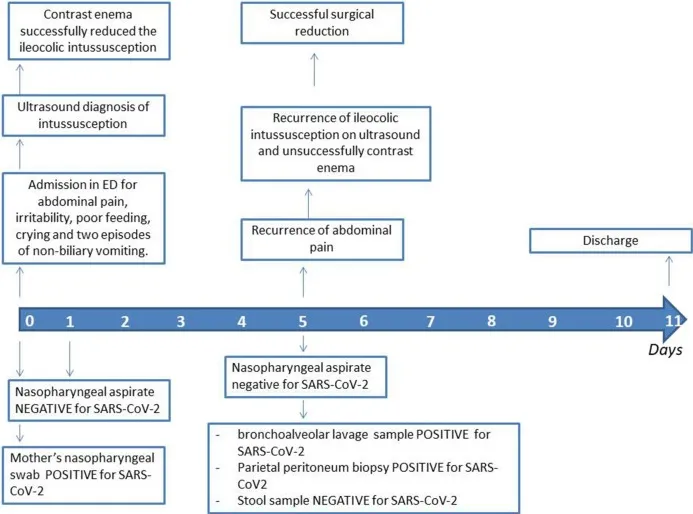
Timeline course of the patient.
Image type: chart (chart)